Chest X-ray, PA view. Patient: 37 years old, sex F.
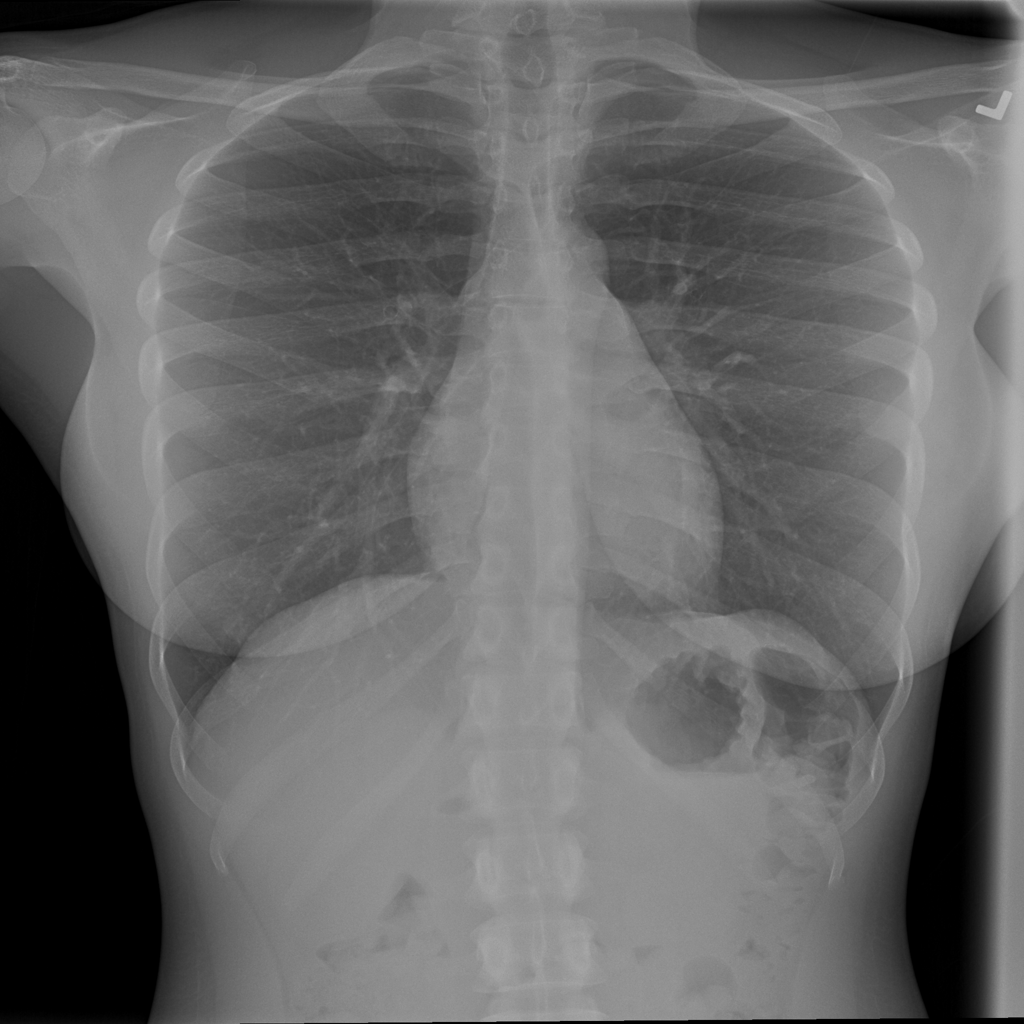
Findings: No Finding